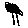
Label: tree